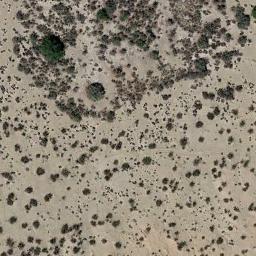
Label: chaparral